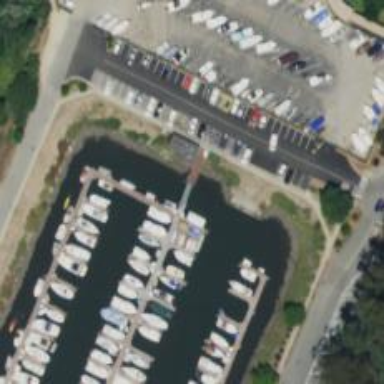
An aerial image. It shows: Pier with mooring facilities.